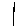
Label: line